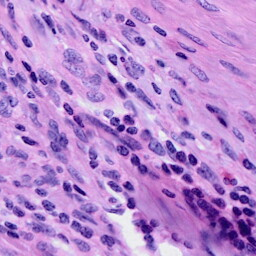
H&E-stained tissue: Cervix